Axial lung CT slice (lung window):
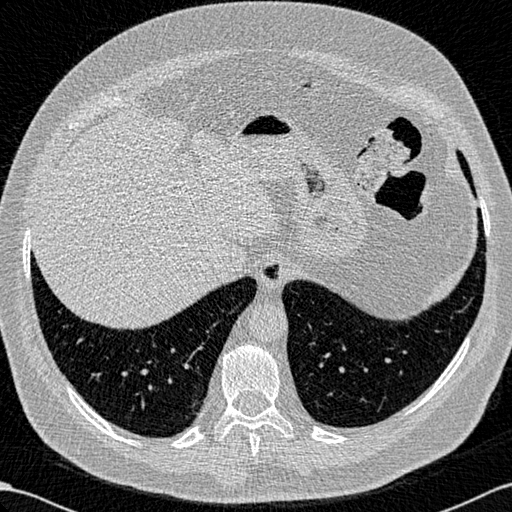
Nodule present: no